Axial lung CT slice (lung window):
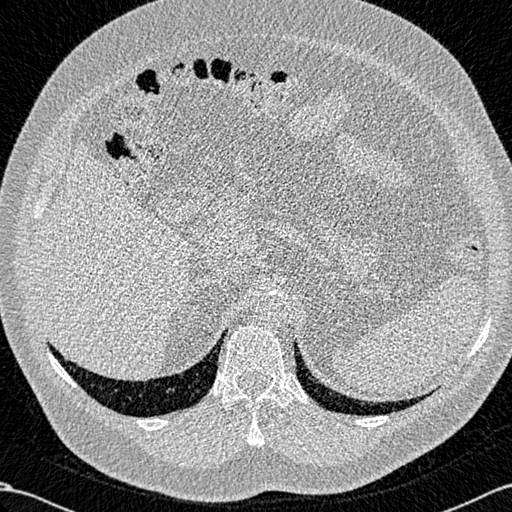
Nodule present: no